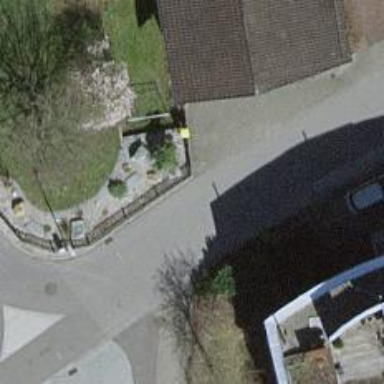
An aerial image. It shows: Post box.